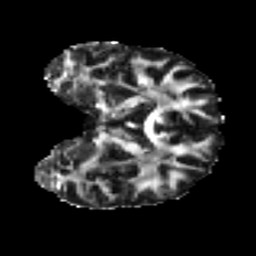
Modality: FA
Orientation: coronal
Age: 32
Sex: male
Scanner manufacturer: ge
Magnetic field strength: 3 T
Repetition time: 7.8 s
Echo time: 0.0606 s